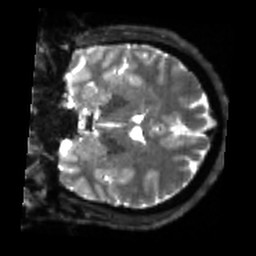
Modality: sbref
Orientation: coronal
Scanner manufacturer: siemens
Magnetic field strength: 3 T
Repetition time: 4 s
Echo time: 0.0594 s